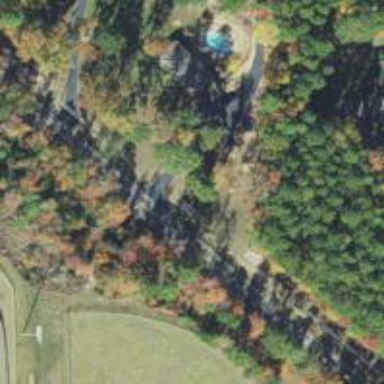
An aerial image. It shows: Driveway leading to service road.